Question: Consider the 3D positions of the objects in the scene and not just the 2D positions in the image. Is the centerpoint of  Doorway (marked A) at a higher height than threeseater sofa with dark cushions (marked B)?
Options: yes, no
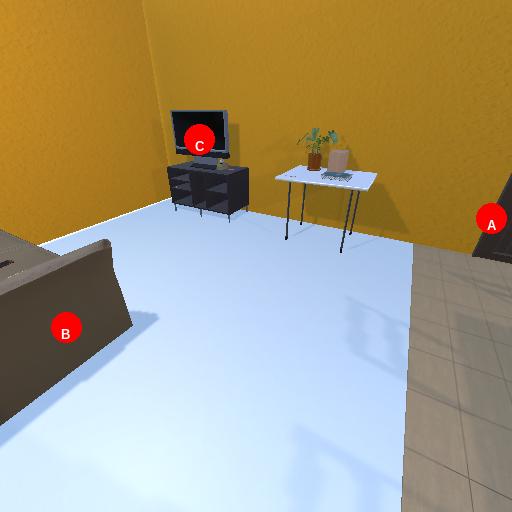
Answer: yes